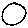
Label: circle